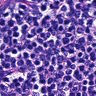
Metastatic tissue present: no